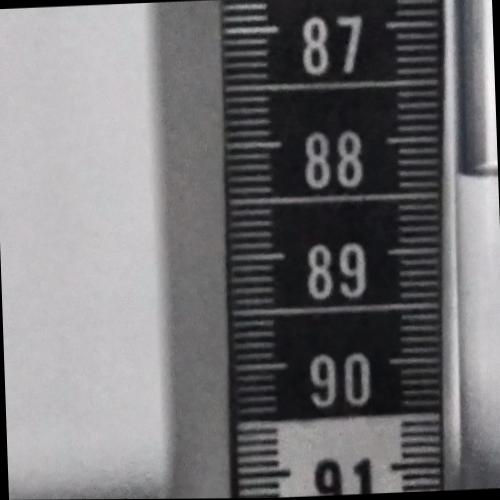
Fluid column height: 88.3 cm